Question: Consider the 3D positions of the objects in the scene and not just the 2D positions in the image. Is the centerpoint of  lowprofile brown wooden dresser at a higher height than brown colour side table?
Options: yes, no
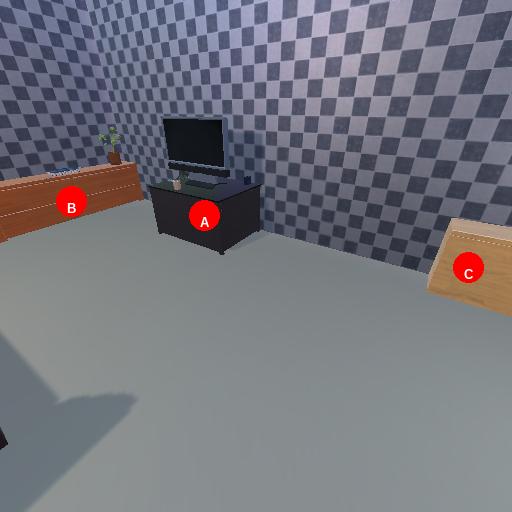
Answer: yes